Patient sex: F
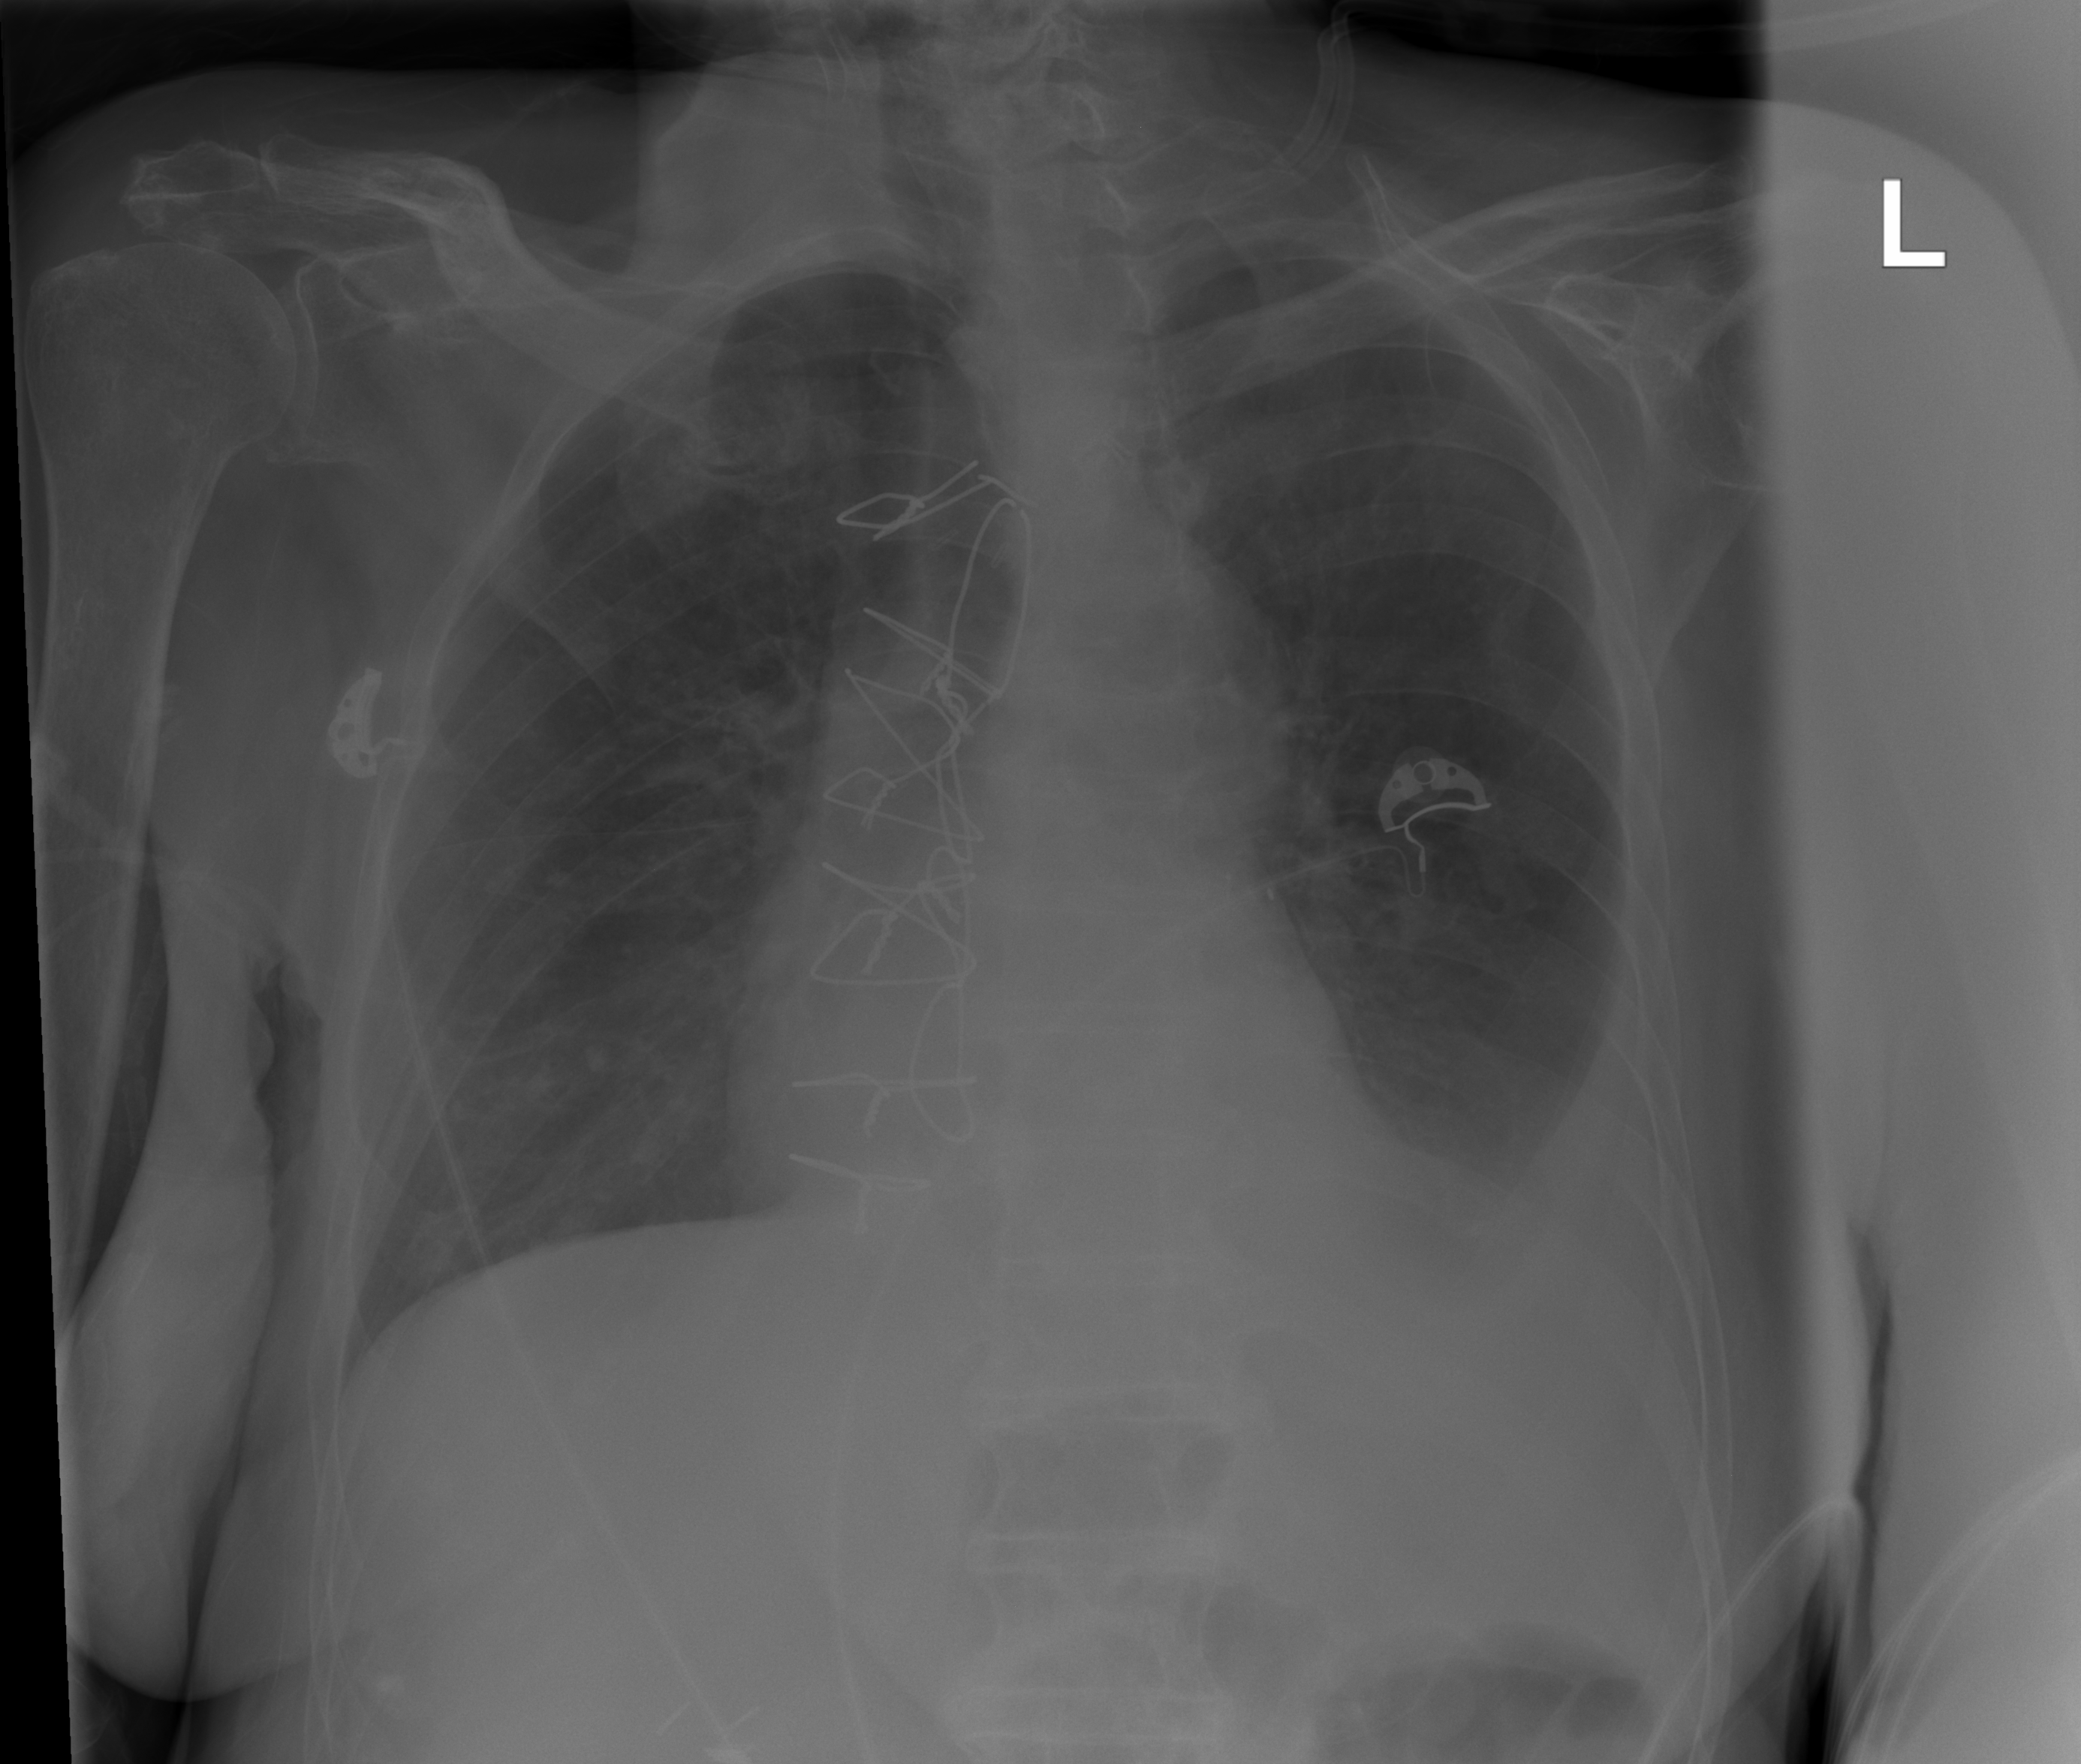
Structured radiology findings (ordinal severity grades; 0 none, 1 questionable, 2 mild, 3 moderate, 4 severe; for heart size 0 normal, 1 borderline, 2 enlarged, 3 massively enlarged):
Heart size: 0
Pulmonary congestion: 2
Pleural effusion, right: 0
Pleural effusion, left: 2
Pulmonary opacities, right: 0
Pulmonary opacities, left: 0
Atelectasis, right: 0
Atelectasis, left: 0